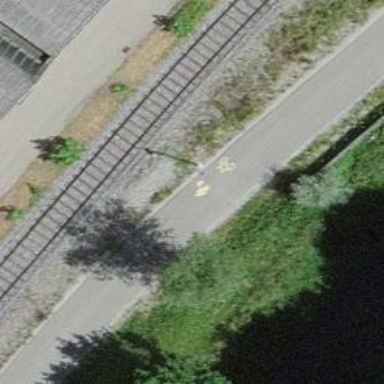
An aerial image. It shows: Single-track railway spur.